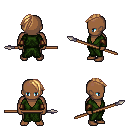
a pixel art fantasy rpg character, male body template, human, dark skin, green robe, metal pants, light blonde long mohawk hairstyle, cloth bracers, spear, four views (front, back, left, right), 2x2 character sprite sheet, small pixel art, hard edges, no anti-aliasing